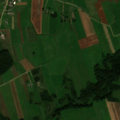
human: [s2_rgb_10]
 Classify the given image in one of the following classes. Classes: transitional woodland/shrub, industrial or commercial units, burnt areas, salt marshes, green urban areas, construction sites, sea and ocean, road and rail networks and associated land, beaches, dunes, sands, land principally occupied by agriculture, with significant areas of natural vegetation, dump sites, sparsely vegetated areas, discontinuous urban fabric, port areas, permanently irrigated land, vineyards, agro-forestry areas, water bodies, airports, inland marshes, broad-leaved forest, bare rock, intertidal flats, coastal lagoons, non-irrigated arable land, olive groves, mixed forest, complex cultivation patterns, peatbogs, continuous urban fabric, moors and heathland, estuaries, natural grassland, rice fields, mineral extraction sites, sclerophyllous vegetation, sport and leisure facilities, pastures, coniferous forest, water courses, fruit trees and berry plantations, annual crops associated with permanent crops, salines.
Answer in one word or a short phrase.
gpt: discontinuous urban fabric, non-irrigated arable land, complex cultivation patterns, land principally occupied by agriculture, with significant areas of natural vegetation, transitional woodland/shrub